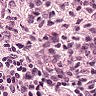
Metastatic tissue present: no